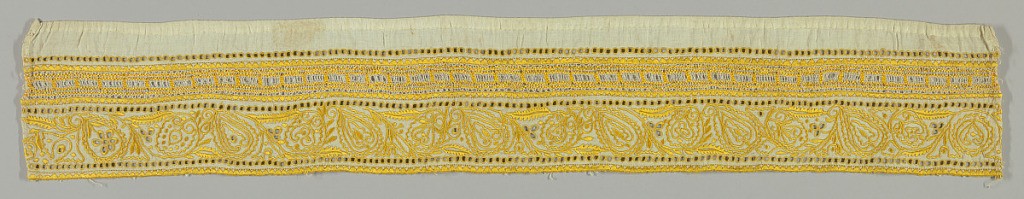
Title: Border
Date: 19th century
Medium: cotton, metal Technique: embroidered using satin stitch
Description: Border in a stylized floral design with cutwork embroidery in yellow. Sicilian filet insertion on one side.